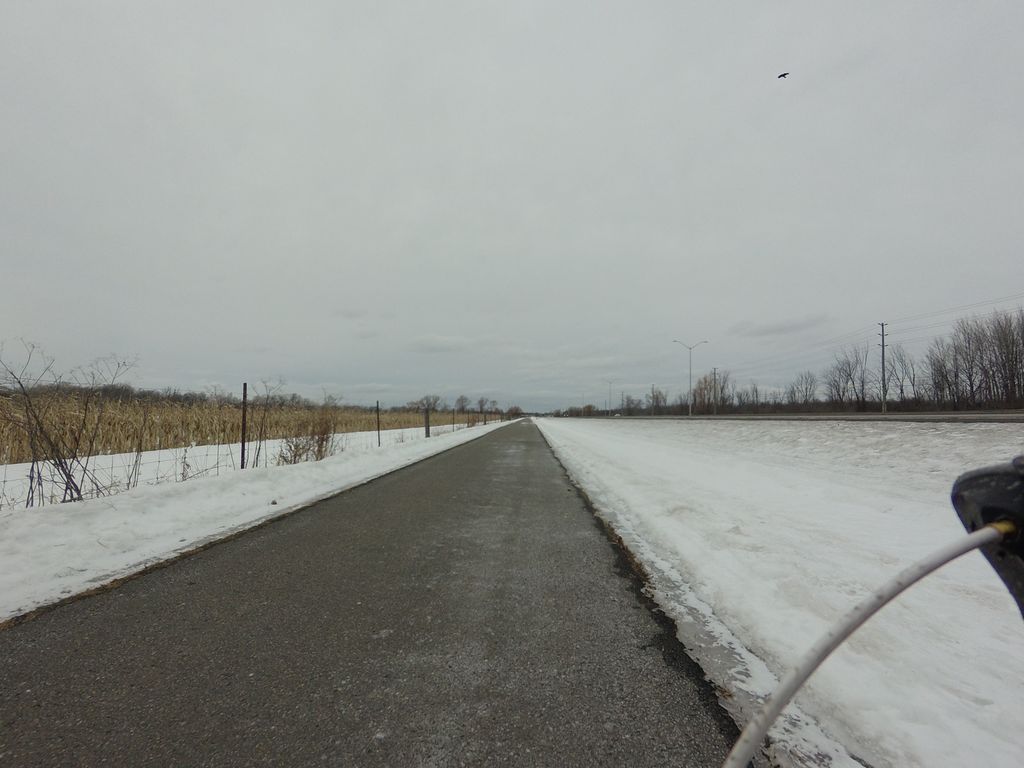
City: ottawa-gatineau